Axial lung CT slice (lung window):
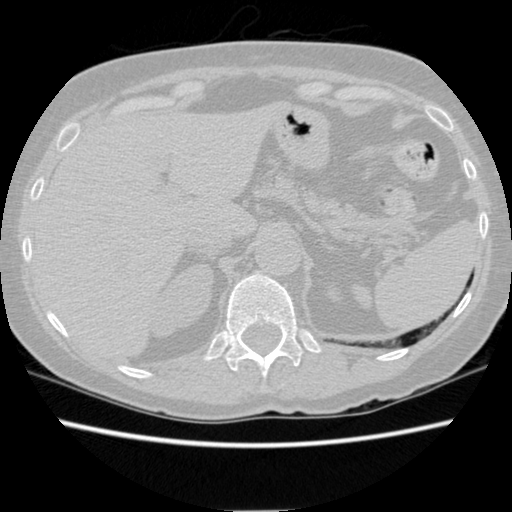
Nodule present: no